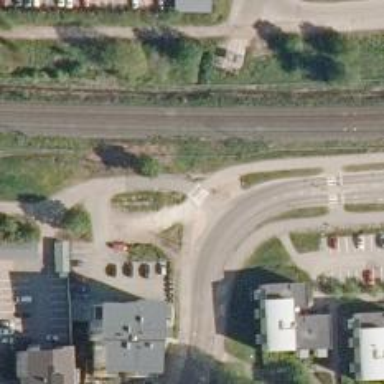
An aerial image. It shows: Road with "give way" sign.